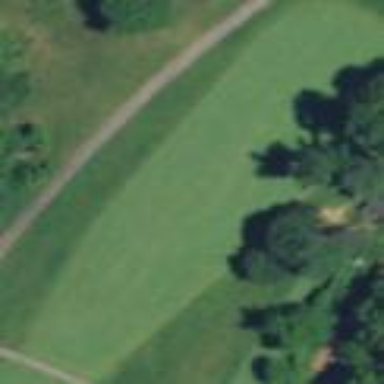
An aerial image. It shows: Golf fairway surrounded by grass.